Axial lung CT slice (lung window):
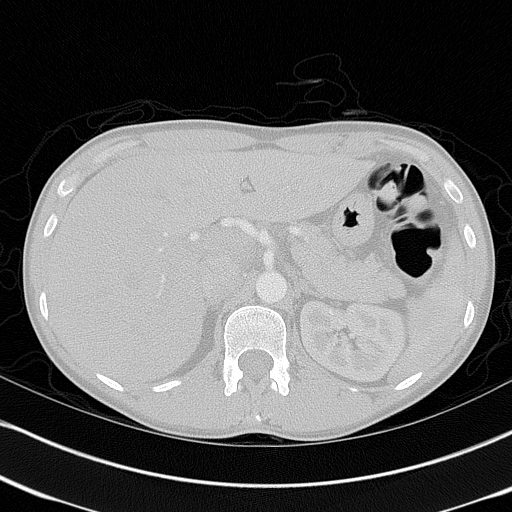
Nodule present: no